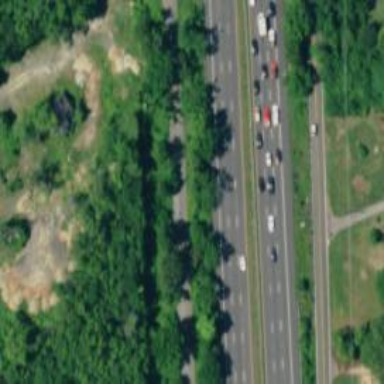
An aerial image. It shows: Trunk highway with expressway features.